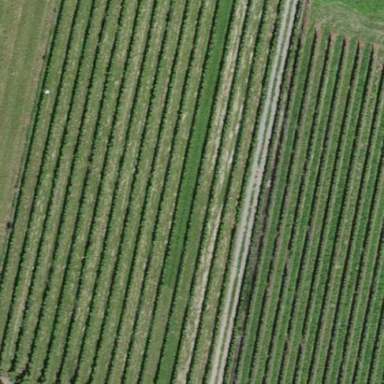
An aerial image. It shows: Vineyard growing grapes.